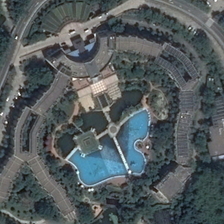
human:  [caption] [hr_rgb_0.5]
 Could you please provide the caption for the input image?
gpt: many green trees and several buildings are around a swimming pool in a resort .

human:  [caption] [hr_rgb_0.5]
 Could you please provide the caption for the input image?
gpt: many green trees and several buildings are around a swimming pool in a resort .

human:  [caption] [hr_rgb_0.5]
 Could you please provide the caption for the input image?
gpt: many green trees and several buildings are around a swimming pool in a resort .

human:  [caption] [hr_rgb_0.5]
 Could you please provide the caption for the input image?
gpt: many green trees and several buildings are around a swimming pool in a resort .

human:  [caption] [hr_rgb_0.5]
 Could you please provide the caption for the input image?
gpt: many green trees and several buildings are around a swimming pool in a resort .